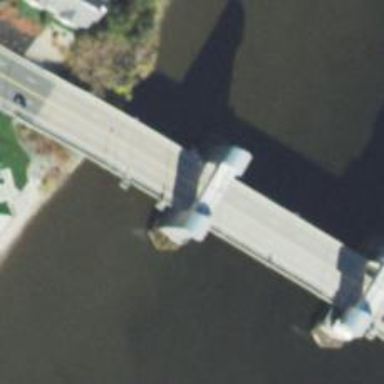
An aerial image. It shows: Tertiary road with asphalt surface that crosses lift bridge.